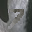
Label: 7